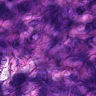
Metastatic tissue present: yes